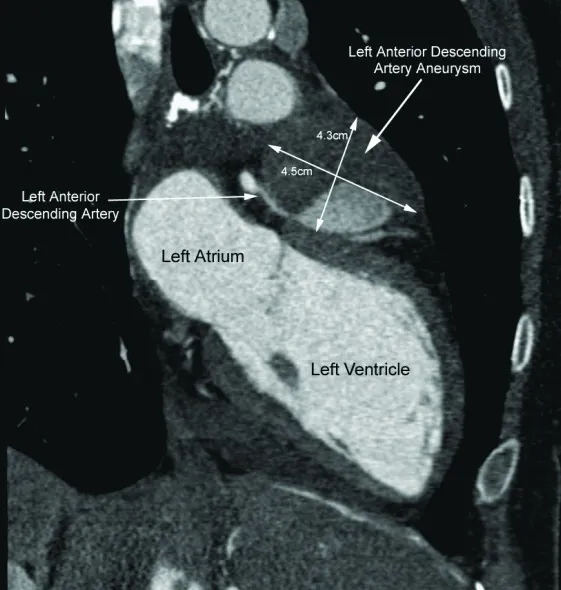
Cardiac computed tomography images in 2D oblique sagittal view . The aneurysm cavity (double-headed arrows) demonstrates partial thrombosis (low attenuation or darker areas) and widely patent left anterior descending artery lumen (high attenuation or brighter areas) on the 2D images (left).
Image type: radiology (ct)